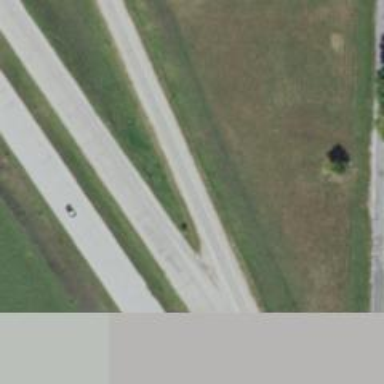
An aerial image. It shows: Primary link highway.